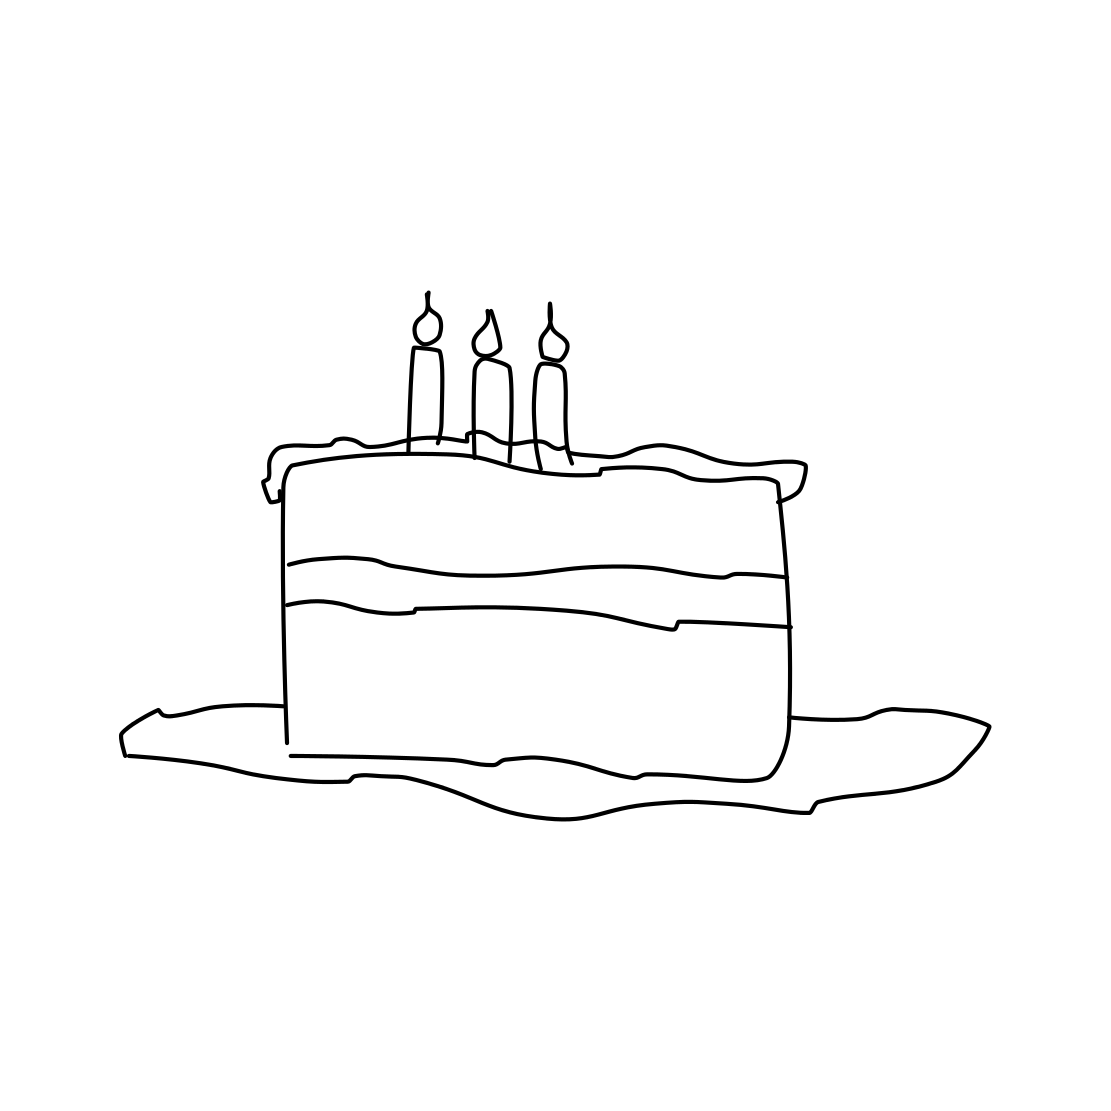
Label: cake